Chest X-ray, PA view. Patient: 60 years old, sex F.
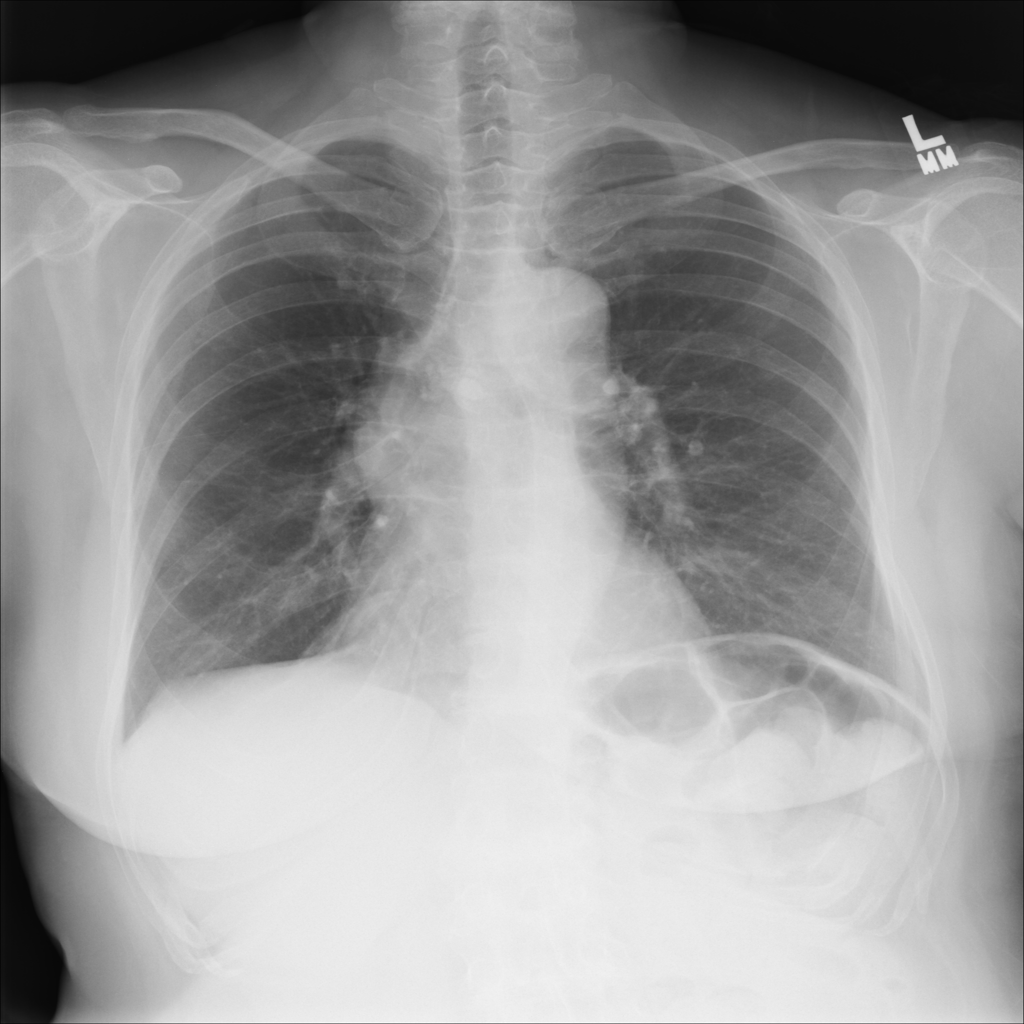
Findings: No Finding